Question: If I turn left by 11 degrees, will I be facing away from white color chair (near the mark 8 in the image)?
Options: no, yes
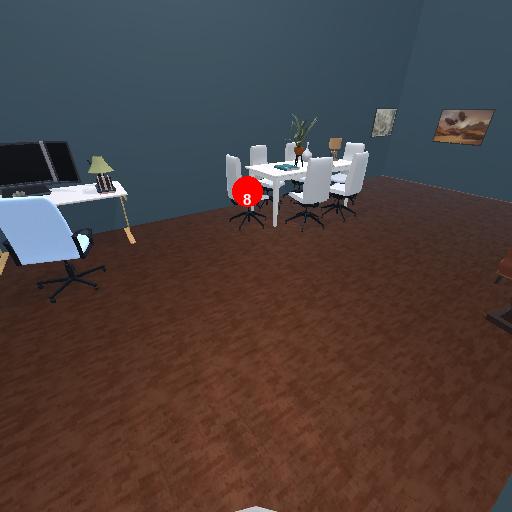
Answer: no